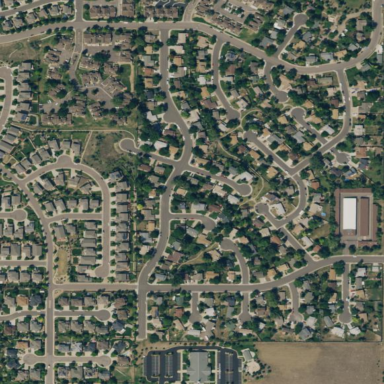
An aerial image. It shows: Single-family residential area.